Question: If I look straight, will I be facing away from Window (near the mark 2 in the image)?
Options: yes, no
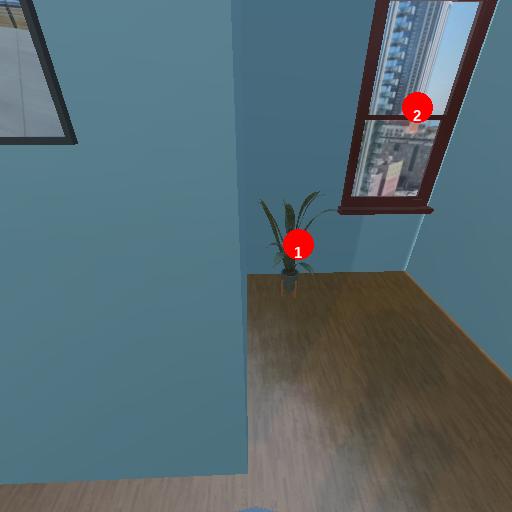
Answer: yes